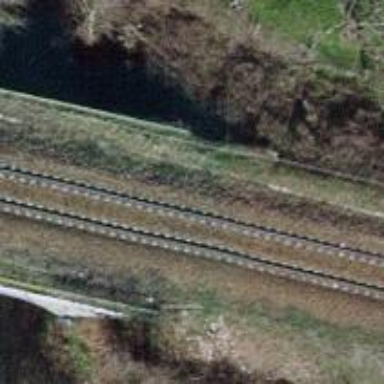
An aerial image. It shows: Bridge with electrified railway tracks featuring contact line.